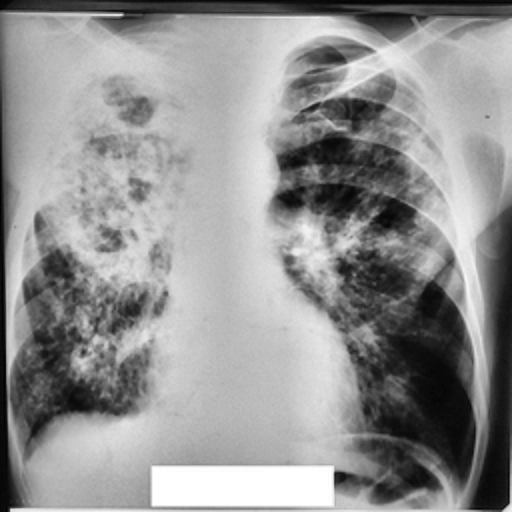
Finding: TUBERCULOSIS